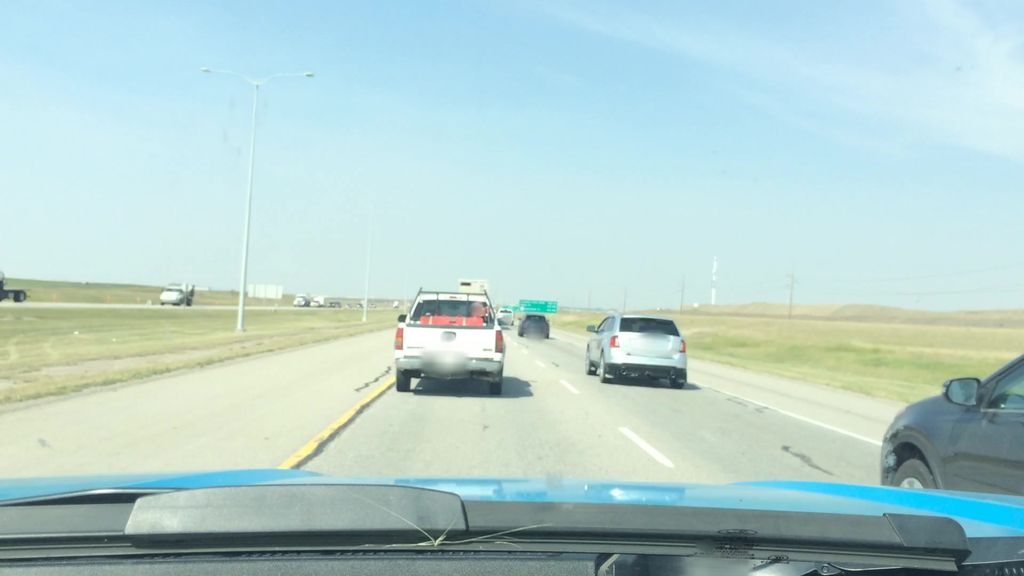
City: calgary